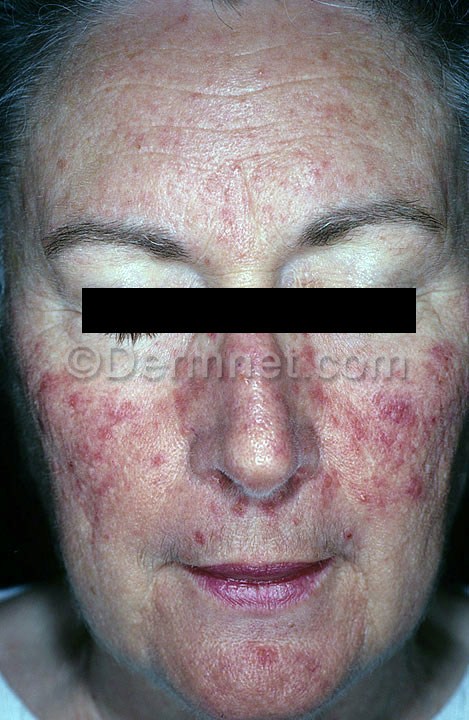
Disease: Acne and Rosacea Photos